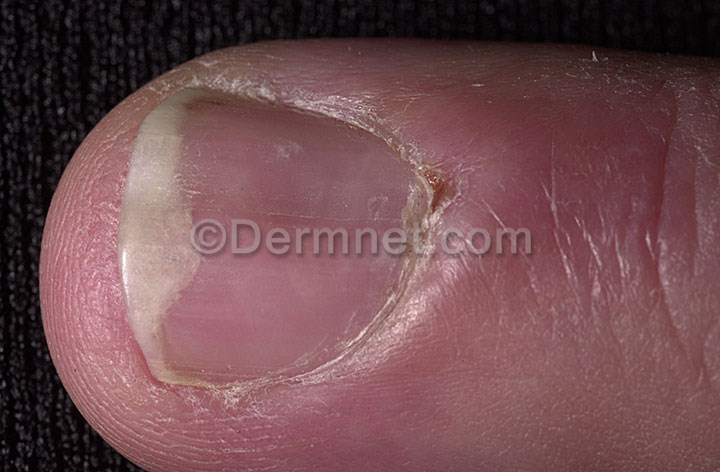
Disease: Nail Fungus and other Nail Disease